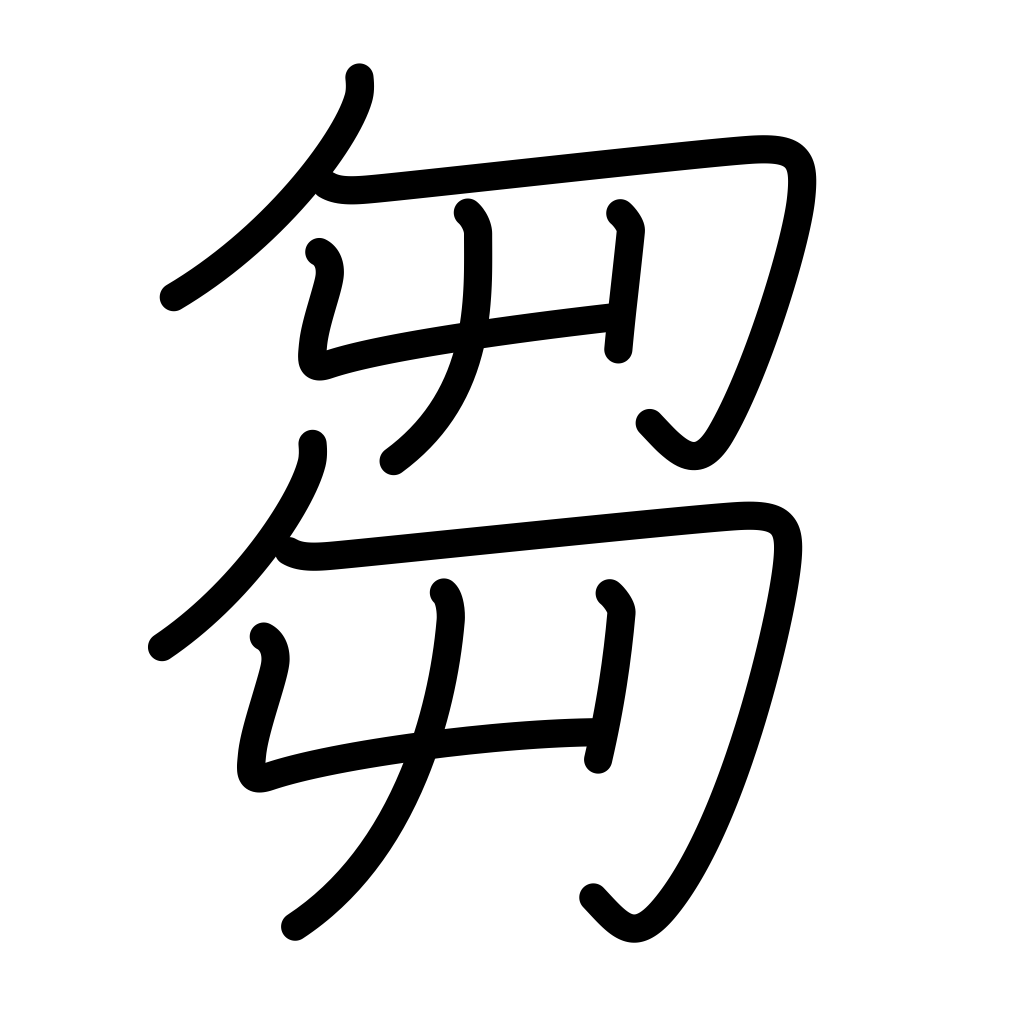
Meaning: grass cutting, hay